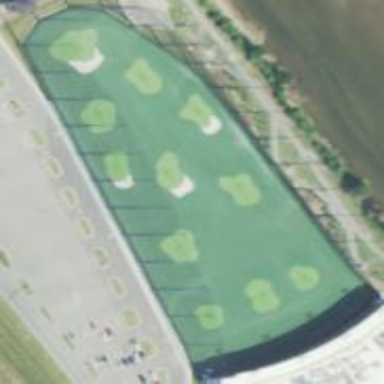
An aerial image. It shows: Driving range for golf practice.